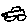
Label: car